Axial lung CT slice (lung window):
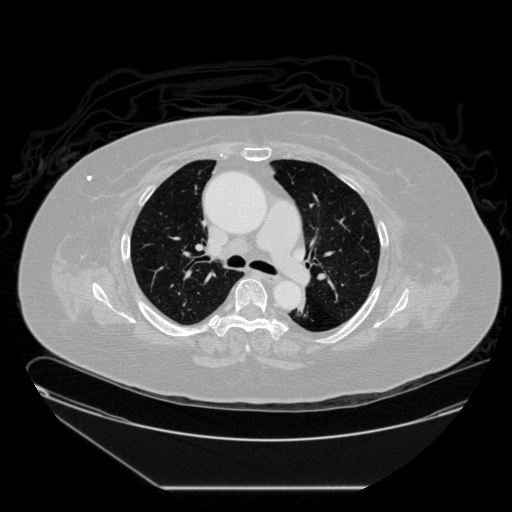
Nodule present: yes
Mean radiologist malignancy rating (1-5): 3.5